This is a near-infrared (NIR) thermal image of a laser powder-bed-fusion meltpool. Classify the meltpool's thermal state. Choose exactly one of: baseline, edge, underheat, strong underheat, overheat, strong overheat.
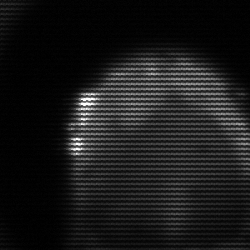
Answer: edge